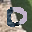
Label: 0